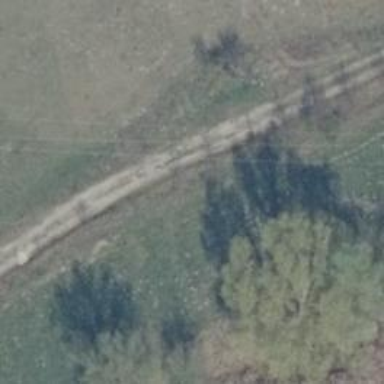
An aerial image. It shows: Concrete track with grade2 classification.